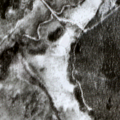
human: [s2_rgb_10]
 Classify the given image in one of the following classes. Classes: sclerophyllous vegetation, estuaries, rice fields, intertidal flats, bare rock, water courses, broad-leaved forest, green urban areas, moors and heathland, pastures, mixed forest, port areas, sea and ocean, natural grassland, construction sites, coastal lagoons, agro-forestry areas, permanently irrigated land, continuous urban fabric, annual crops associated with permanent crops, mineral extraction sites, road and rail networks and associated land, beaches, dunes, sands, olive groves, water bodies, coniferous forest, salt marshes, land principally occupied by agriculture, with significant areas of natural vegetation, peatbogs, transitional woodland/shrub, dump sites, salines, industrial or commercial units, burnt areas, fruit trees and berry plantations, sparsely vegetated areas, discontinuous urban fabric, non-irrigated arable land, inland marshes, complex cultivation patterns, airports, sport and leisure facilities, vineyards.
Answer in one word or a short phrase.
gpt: coniferous forest, mixed forest, peatbogs